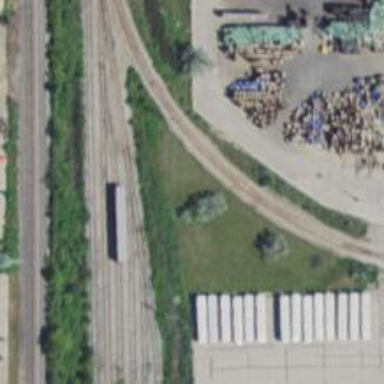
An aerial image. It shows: Railway spur service.